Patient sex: F
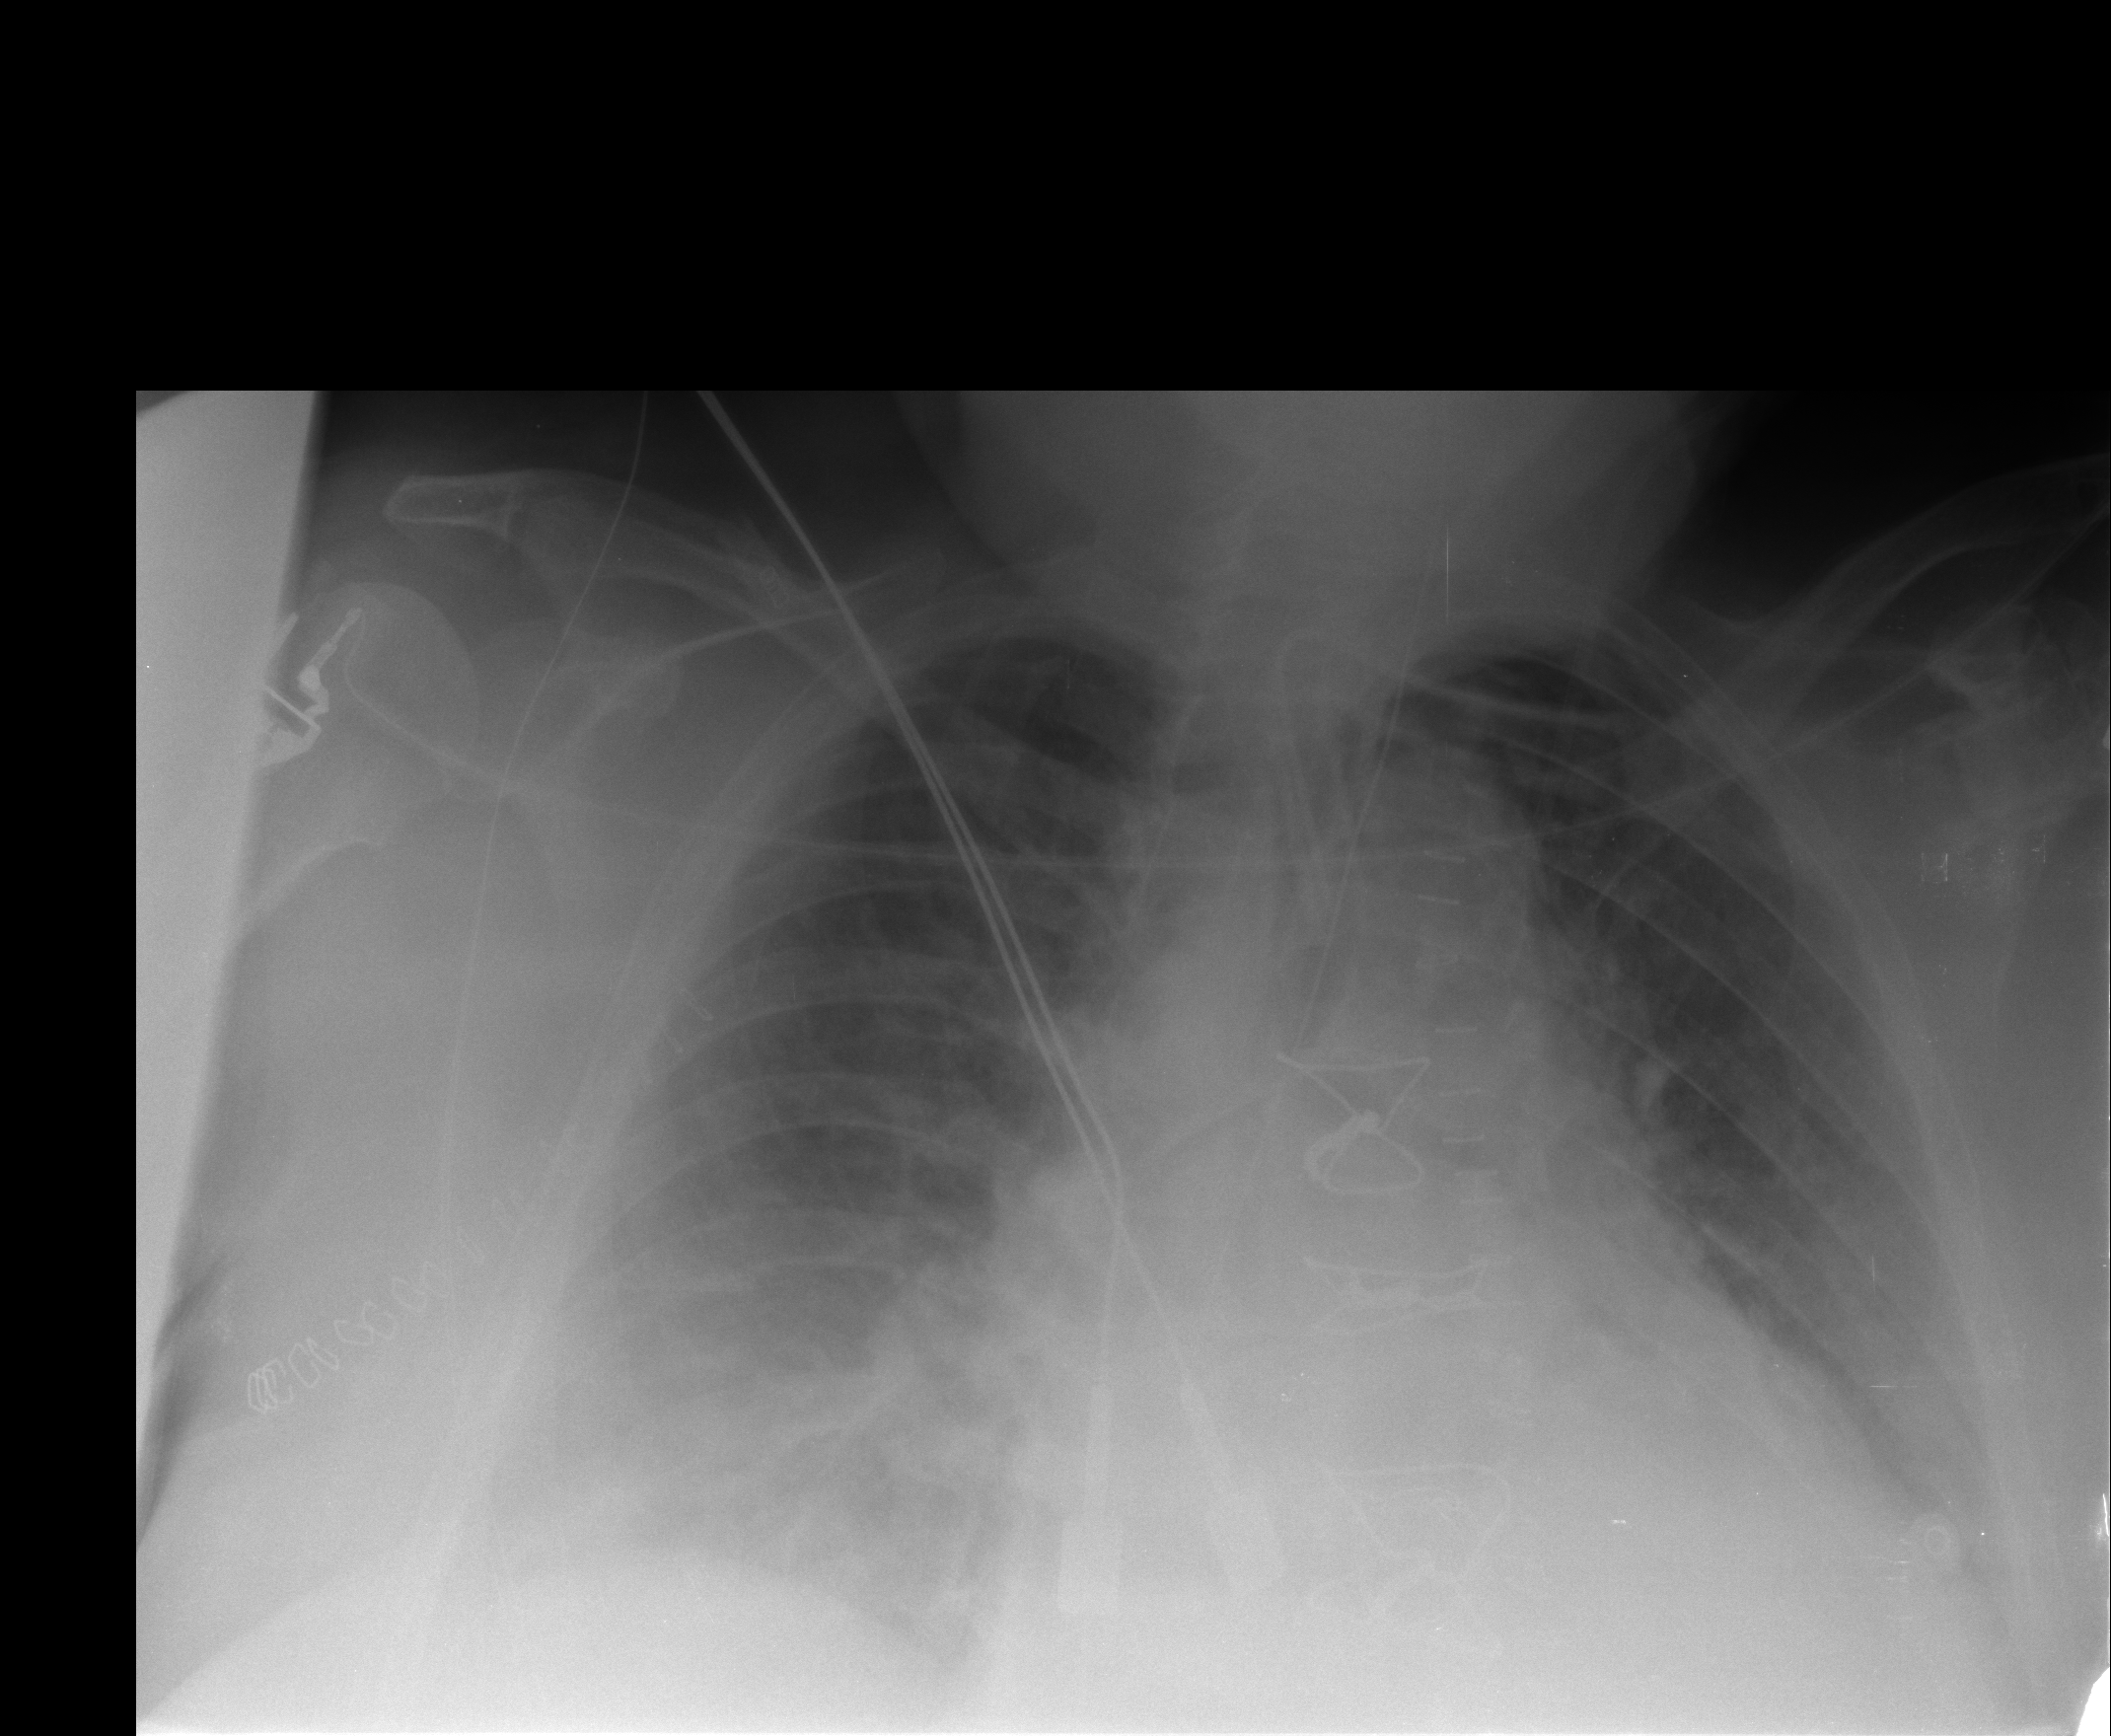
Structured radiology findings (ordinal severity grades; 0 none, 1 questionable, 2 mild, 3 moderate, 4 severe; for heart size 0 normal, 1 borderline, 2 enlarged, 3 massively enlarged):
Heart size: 3
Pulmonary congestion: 3
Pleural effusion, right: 2
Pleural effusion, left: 2
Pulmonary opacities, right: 3
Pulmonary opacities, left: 2
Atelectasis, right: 3
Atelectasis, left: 2